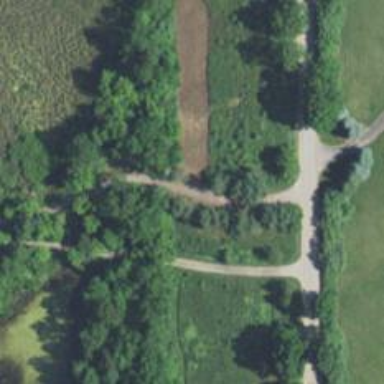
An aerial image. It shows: Driveway leading to service road.